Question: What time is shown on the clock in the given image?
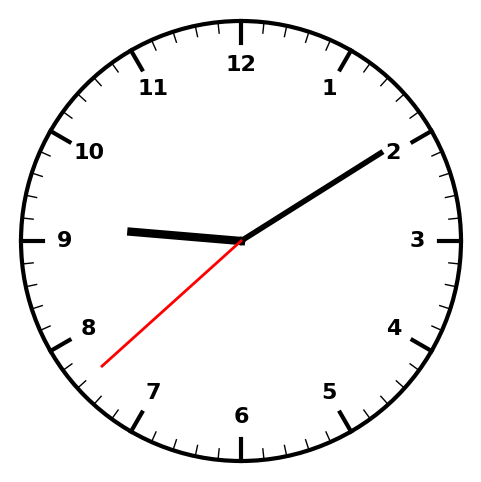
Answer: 09:09:38